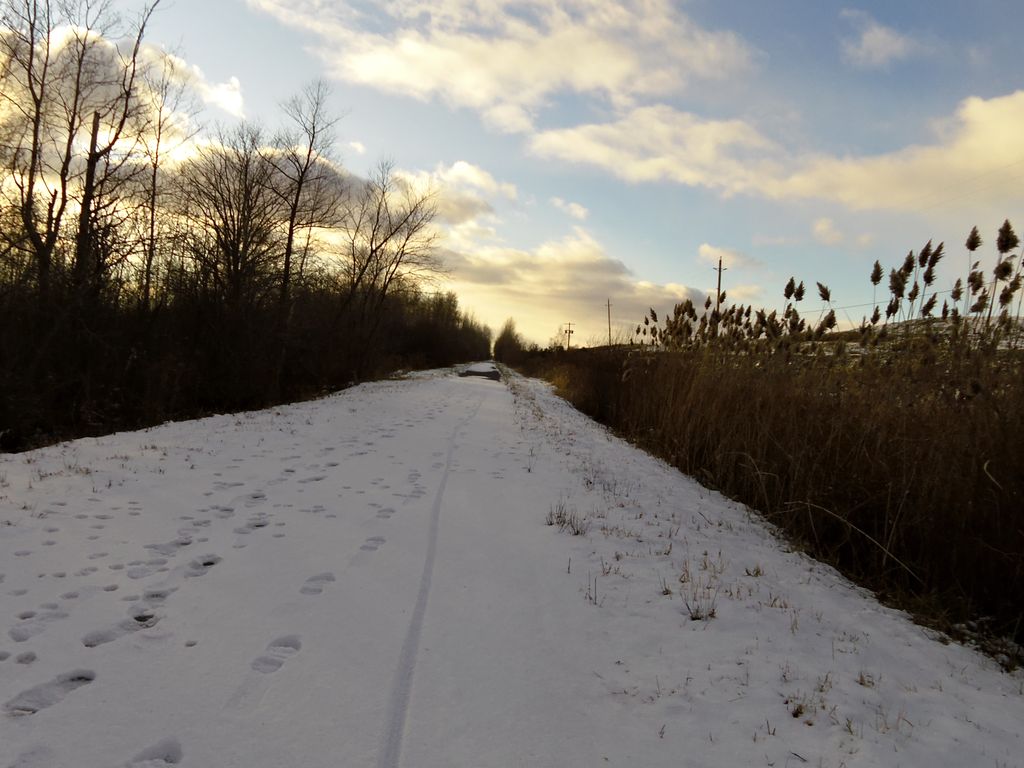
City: ottawa-gatineau